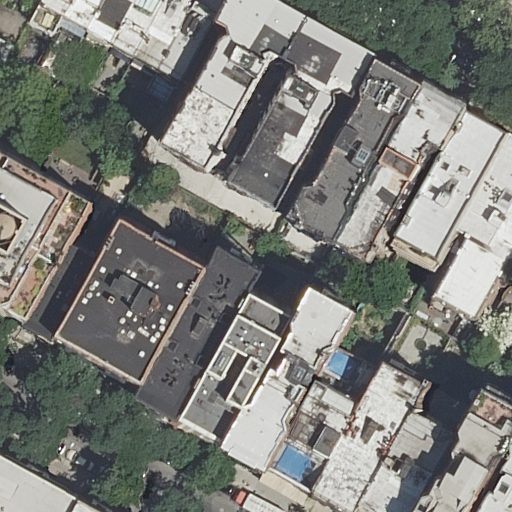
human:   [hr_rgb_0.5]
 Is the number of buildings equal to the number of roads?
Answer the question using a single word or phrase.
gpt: no

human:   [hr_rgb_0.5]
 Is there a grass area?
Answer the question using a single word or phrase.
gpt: no

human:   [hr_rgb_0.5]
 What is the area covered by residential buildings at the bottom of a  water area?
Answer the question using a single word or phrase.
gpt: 0m2

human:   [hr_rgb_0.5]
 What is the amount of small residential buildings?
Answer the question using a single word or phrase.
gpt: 9

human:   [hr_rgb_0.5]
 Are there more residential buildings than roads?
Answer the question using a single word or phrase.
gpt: yes

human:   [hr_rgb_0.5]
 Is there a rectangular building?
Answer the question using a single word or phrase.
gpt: yes

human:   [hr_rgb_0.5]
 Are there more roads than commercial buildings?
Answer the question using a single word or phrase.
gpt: yes

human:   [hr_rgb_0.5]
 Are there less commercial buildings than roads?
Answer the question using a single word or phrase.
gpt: yes

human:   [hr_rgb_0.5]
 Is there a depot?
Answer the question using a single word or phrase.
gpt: no

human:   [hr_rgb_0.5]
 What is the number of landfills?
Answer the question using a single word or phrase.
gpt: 0

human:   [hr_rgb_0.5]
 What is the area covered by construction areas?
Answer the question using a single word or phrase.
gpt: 0m2

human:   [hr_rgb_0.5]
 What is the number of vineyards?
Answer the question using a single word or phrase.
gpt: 0

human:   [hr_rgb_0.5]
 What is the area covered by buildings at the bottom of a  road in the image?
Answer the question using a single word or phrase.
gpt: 4427m2

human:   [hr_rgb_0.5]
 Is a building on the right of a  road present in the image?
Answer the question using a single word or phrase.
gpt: yes

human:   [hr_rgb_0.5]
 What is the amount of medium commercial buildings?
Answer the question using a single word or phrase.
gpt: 0

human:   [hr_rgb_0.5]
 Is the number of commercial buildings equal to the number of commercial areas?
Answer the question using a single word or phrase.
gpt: yes

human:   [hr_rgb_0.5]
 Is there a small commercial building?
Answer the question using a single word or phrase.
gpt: no

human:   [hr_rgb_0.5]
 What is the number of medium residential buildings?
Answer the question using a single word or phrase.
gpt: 15

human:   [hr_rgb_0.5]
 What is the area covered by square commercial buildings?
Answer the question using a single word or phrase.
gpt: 0m2

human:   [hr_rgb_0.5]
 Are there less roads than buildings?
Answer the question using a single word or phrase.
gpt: yes

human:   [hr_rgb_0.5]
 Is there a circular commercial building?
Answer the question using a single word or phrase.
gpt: no

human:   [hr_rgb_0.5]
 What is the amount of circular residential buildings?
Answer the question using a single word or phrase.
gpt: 0

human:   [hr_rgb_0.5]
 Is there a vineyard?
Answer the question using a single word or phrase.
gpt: no

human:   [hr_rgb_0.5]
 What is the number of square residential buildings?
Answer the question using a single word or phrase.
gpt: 0

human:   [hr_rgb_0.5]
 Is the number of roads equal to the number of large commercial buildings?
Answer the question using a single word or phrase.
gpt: no

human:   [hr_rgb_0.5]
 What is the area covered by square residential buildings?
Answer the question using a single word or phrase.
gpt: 0m2

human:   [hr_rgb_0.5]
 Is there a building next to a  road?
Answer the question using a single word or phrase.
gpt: yes

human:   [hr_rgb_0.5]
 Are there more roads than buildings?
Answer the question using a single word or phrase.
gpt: no

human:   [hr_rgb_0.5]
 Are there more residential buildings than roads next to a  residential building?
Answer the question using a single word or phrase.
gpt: yes

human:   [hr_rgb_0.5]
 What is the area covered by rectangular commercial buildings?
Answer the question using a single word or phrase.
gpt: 0m2

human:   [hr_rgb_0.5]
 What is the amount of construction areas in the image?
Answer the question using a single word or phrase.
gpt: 0

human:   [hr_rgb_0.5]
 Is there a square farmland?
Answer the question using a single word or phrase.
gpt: no

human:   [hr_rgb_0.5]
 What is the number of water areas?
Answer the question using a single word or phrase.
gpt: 0

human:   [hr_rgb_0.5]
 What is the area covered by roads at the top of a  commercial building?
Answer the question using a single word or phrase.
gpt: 0m2

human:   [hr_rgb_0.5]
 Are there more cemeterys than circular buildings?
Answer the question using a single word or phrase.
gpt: no

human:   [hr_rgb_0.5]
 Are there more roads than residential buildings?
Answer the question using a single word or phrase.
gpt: no